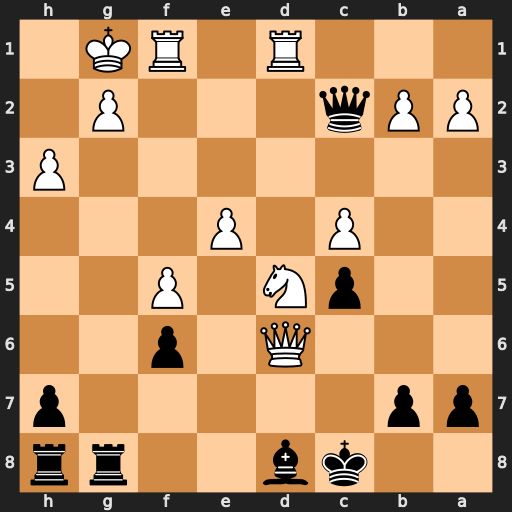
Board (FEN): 2kb2rr/pp5p/3Q1p2/2pN1P2/2P1P3/7P/PPq3P1/3R1RK1
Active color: b
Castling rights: -
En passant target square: -
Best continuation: Qxg2#